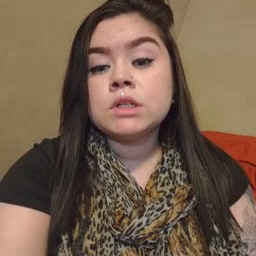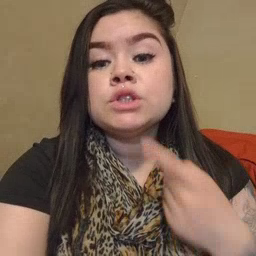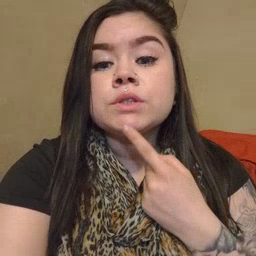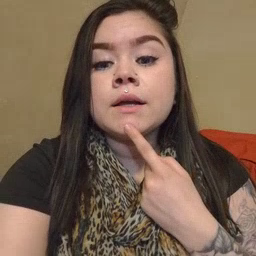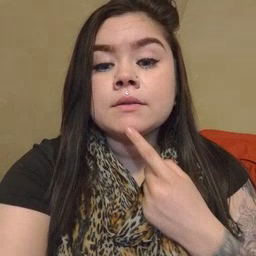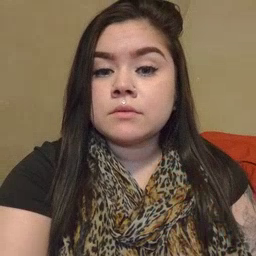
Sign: chin